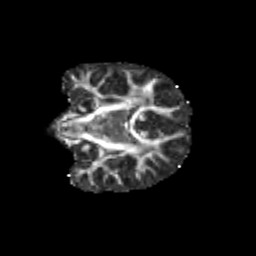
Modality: FA
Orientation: coronal
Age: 10
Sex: female
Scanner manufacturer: siemens
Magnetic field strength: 3 T
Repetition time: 3.8 s
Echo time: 0.07 s